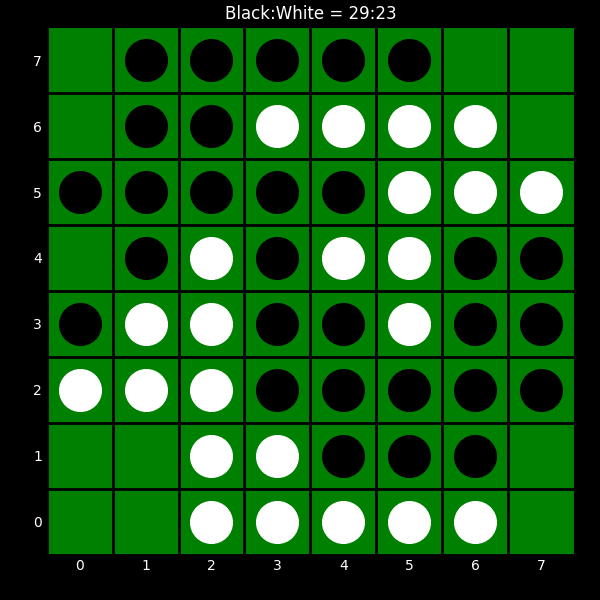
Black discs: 29
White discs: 23